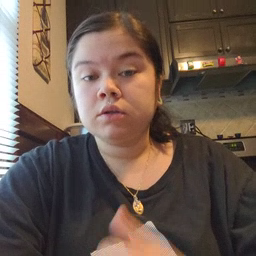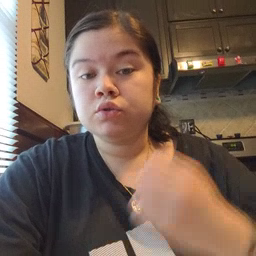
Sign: jacket